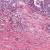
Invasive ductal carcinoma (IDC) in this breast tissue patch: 0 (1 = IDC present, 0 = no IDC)